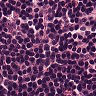
Metastatic tissue present: no